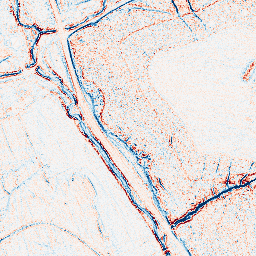
Category: edge_preserving
Decomposition family: anisotropic_diffusion
Decomposition parameters: iterations: 5
kappa: 30
gamma: 0.1
Upsampling method: lanczos
Upsampling parameters: scale: 4
Upsampling scale: 4